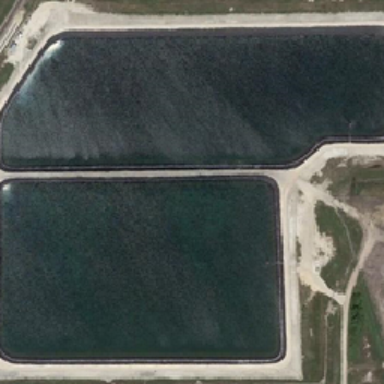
There are two roads around the pond .